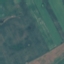
Land use / land cover: AnnualCrop